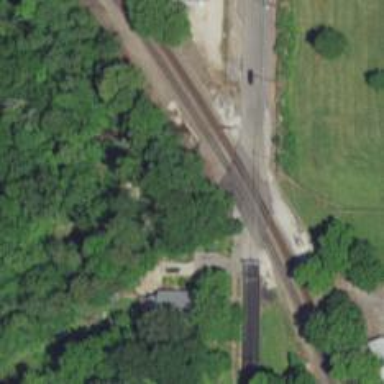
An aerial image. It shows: Railway track.